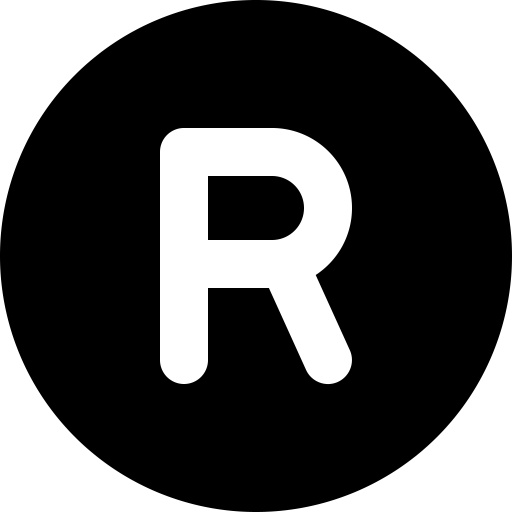
Tags: icon, FontAwesome, fa-icon, solid, registered